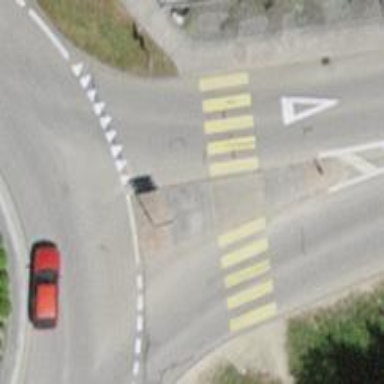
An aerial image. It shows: Marked crossing on the road.